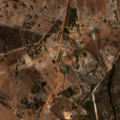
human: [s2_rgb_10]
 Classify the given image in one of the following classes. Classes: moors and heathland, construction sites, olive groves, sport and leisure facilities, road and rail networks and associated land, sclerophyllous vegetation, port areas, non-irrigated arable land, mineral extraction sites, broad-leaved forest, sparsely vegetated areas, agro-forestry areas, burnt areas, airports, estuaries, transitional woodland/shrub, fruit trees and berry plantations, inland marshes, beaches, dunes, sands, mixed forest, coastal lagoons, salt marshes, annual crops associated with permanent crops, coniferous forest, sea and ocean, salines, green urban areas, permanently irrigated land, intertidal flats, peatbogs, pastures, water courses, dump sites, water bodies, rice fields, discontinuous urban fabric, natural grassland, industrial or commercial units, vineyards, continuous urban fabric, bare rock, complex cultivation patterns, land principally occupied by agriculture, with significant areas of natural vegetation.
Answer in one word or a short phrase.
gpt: non-irrigated arable land, annual crops associated with permanent crops, complex cultivation patterns, broad-leaved forest, transitional woodland/shrub